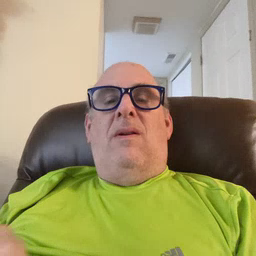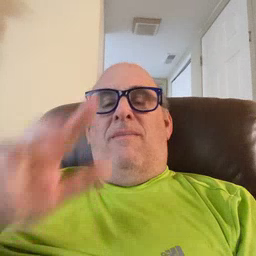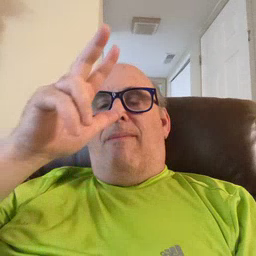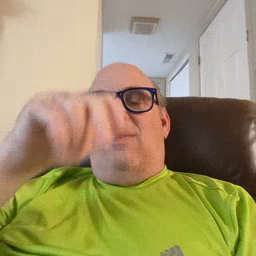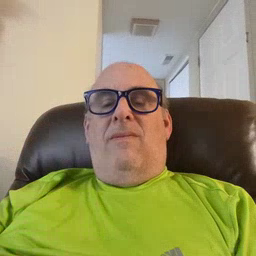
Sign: bug